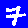
Digit: 7